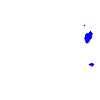
Particle: electron